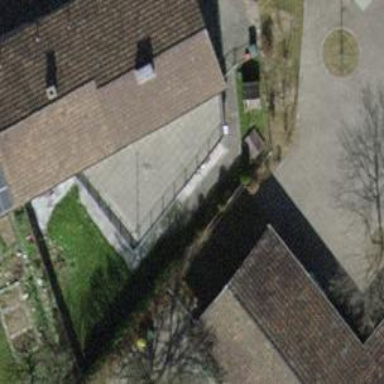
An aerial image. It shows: Building with tile roof.